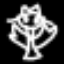
Label: angel